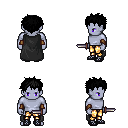
a pixel art fantasy rpg character, male body template, dark elf, purple skin, black cape, gold greaves, black bedhead hairstyle, cloth bracers, ghillies, dagger, four views (front, back, left, right), 2x2 character sprite sheet, small pixel art, hard edges, no anti-aliasing